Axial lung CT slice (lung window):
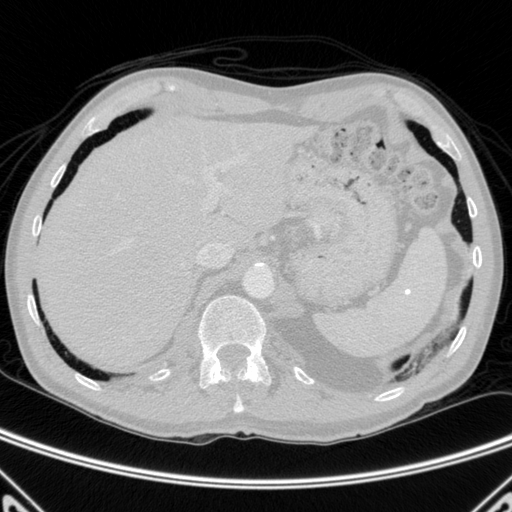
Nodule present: no